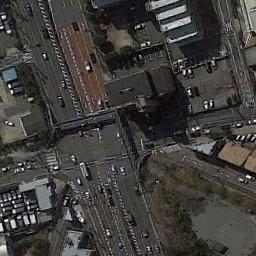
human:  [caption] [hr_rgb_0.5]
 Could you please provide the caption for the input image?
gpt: There are many moving and waiting vehicles on the road at the intersection, There are many buildings and some trees around the intersection, And many cars are parked in the open space beside the intersection .

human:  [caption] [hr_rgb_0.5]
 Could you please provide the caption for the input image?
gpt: There are many buildings of different shapes and sizes beside the intersection .

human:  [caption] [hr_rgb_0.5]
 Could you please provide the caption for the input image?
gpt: There is no building next to the intersection .

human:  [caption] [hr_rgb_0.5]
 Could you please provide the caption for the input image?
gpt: An intersection with dense traffic located in a commercial area .

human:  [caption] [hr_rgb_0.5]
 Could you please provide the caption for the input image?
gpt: There are some buildings and brown trees beside the intersection .